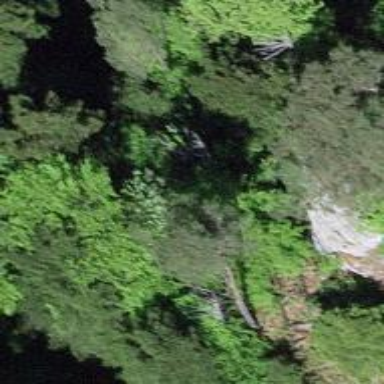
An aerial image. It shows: Natural cliff.